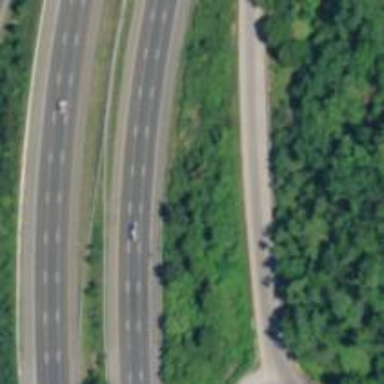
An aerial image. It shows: View of motorway.